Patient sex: F
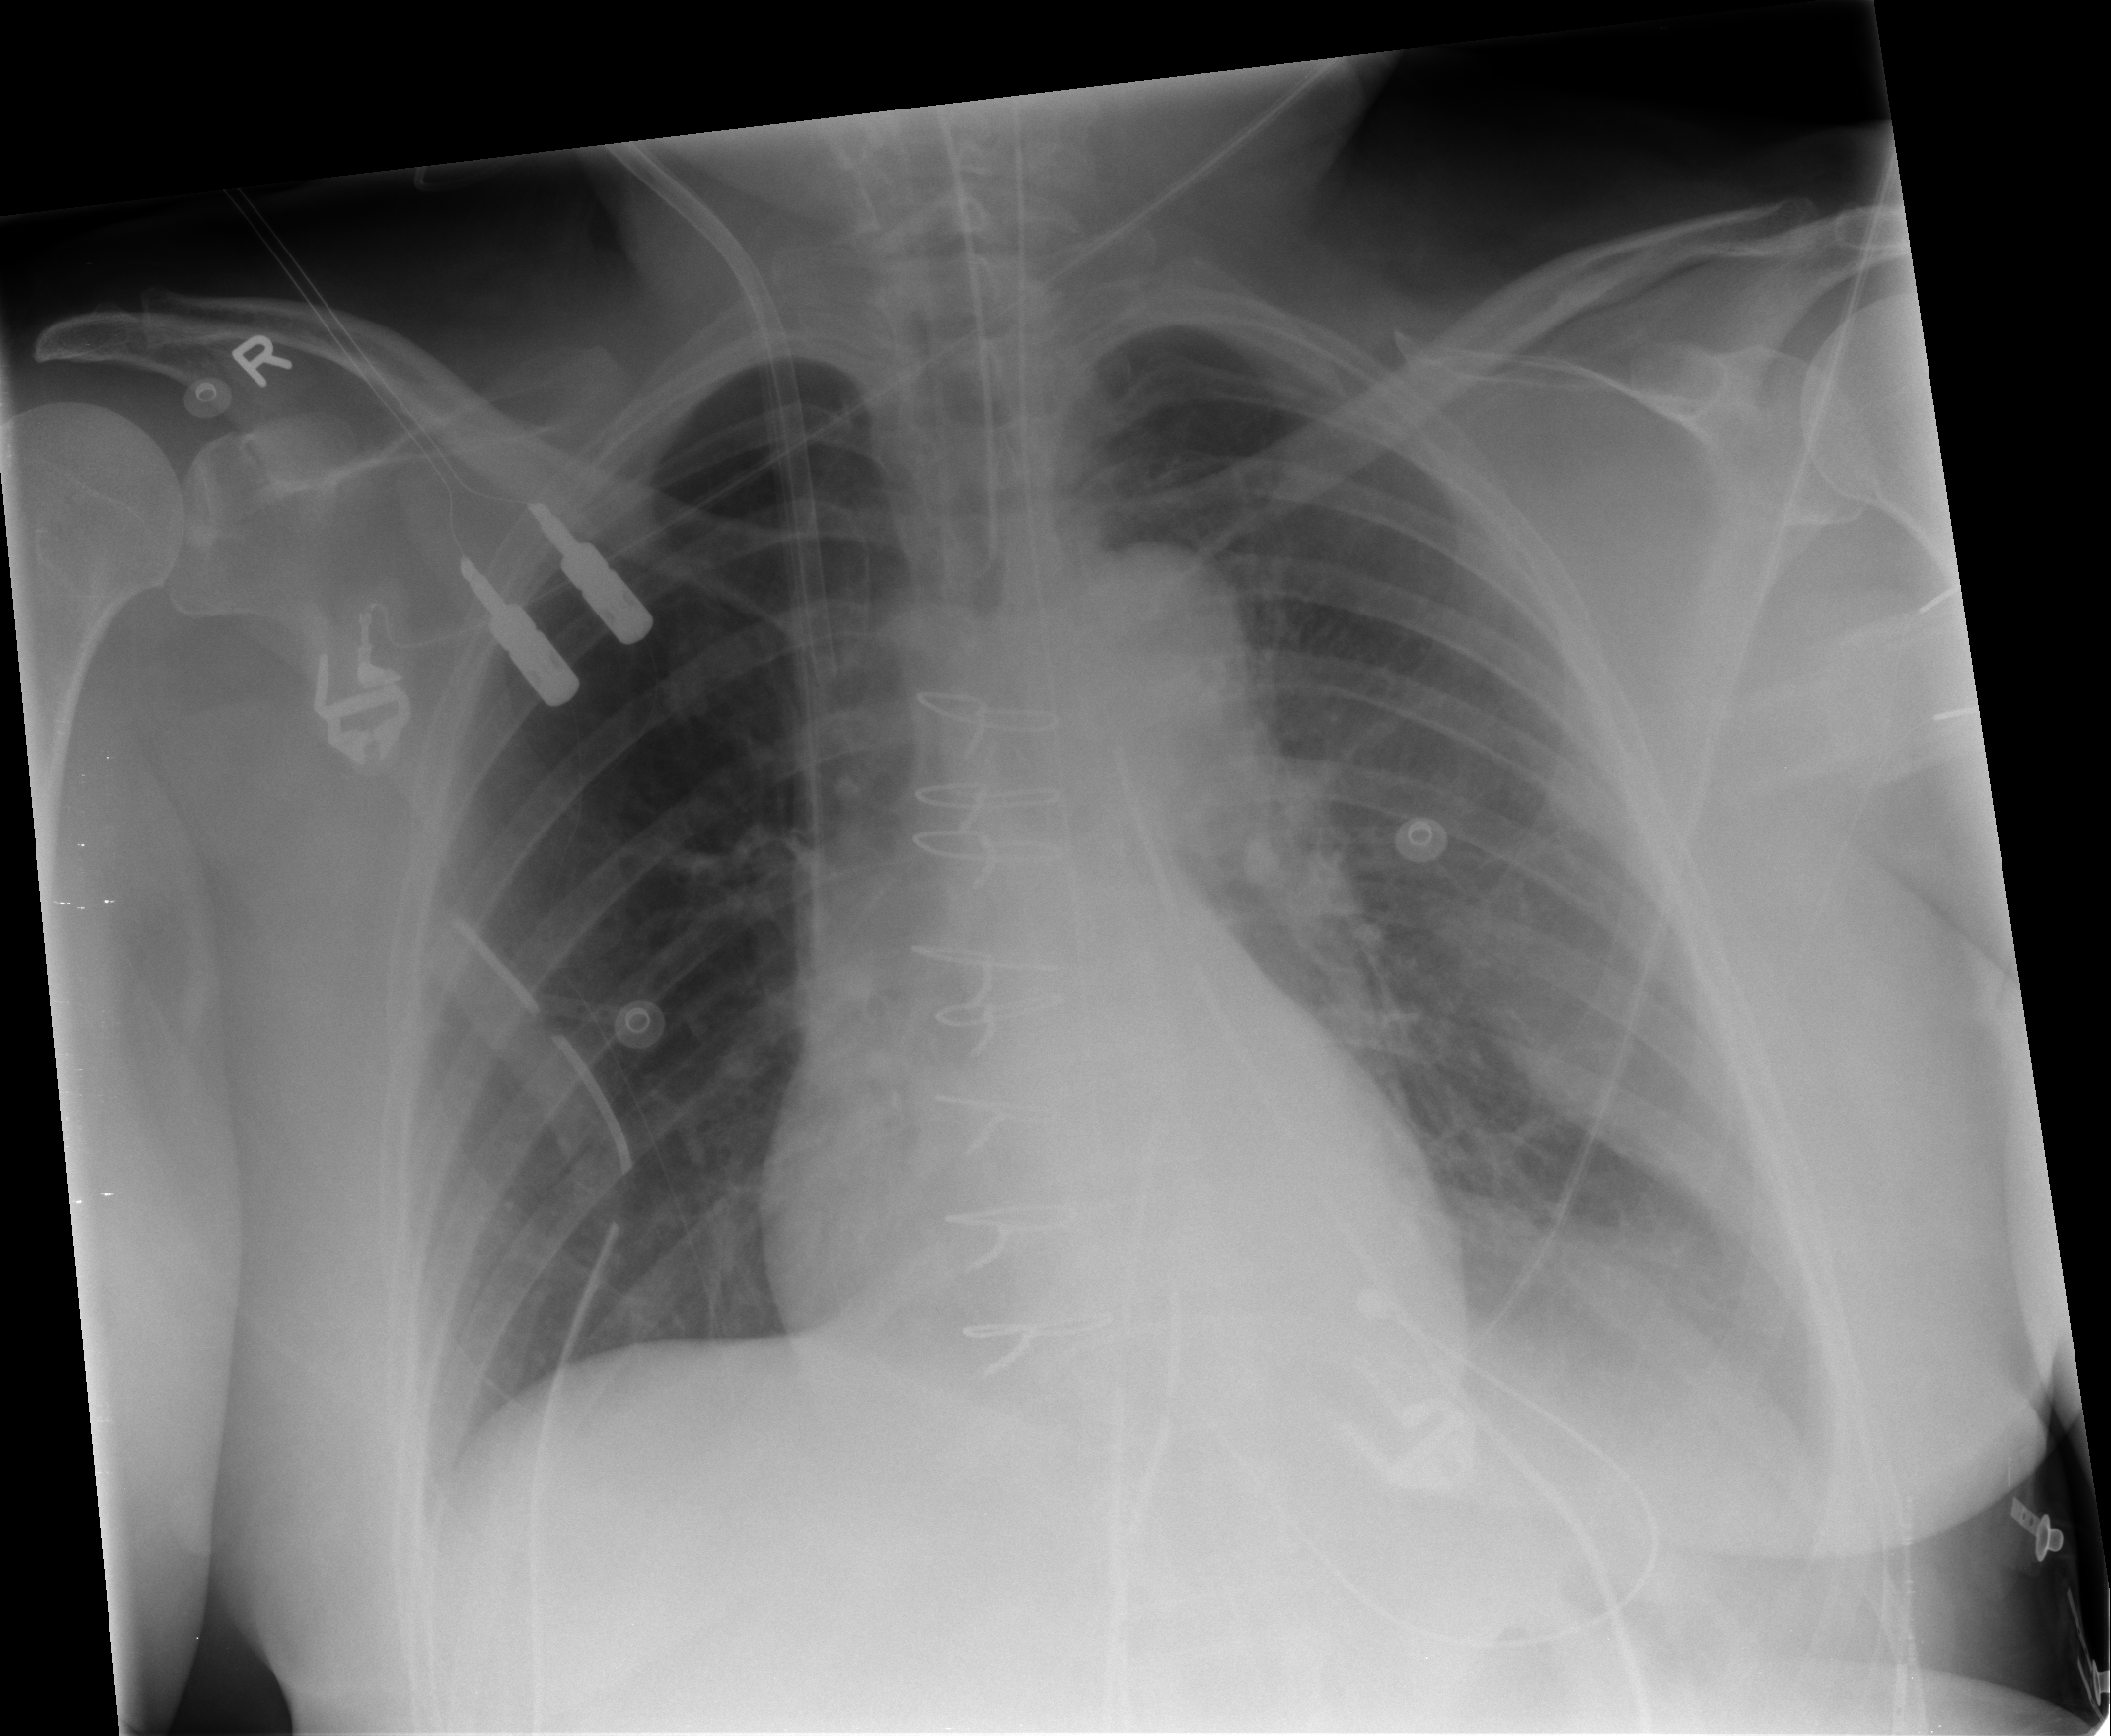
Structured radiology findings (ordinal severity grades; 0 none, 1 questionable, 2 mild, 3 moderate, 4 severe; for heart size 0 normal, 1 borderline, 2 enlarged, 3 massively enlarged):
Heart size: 0
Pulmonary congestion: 0
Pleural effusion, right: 0
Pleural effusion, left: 2
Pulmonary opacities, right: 0
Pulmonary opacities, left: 0
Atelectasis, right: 0
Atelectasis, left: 2